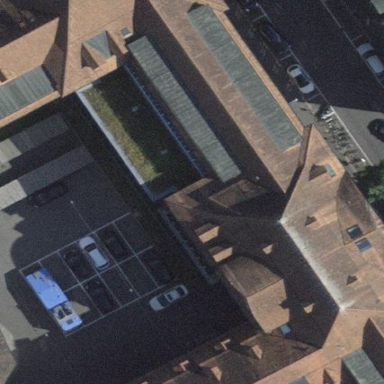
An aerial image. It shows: Public building.